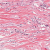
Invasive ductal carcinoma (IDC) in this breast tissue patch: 1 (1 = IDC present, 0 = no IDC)